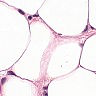
Metastatic tissue present: no